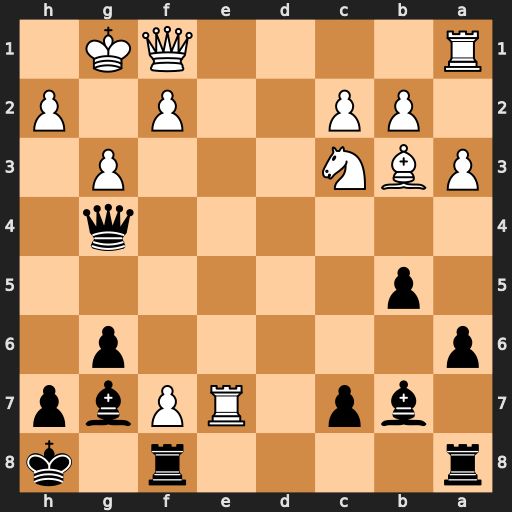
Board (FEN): r4r1k/1bp1RPbp/p5p1/1p6/6q1/PBN3P1/1PP2P1P/R4QK1
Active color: b
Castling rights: -
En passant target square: -
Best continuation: Qf3 Nd5 Bxd5 Bxd5 Qxd5